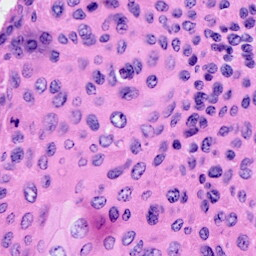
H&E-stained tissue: Cervix